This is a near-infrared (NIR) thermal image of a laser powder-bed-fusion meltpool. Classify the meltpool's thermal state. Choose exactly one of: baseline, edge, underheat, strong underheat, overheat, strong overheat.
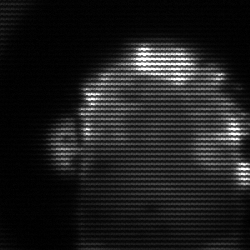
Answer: baseline